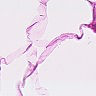
Metastatic tissue present: no